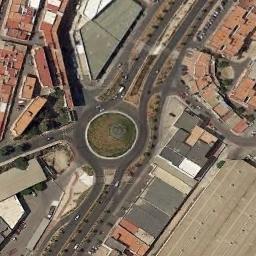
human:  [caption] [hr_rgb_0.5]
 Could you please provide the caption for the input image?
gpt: There are several moving vehicles on the road at the roundabout, Many buildings and some trees and a few lawns around the roundabout .

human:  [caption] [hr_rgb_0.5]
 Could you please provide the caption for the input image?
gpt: There are many buildings beside the roundabout .

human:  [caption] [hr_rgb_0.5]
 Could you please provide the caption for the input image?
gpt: The roundabout with some exits and entrances is surrounded by lots of buildings .

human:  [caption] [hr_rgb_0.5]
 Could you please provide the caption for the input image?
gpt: The roundabout is next to buildings .

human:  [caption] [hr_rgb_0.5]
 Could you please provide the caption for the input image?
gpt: There are some buildings around the roundabout .